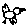
Label: bird